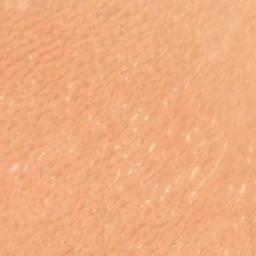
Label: desert